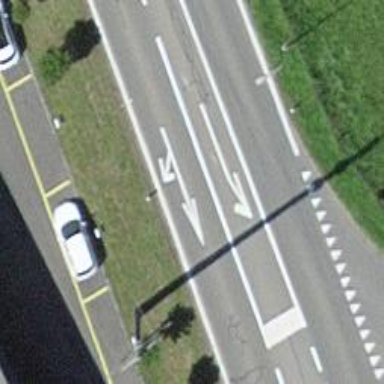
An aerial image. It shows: Secondary road.